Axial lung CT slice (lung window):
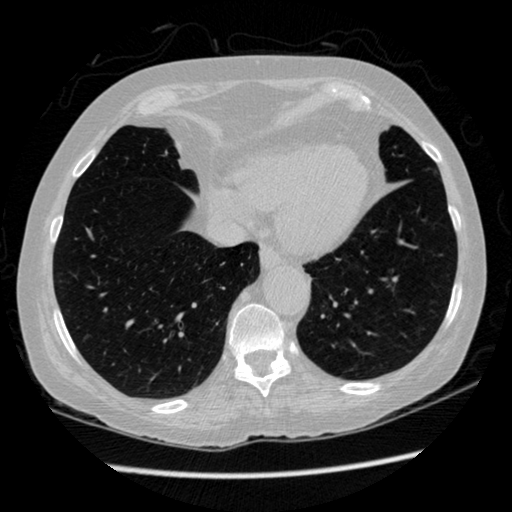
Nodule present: no